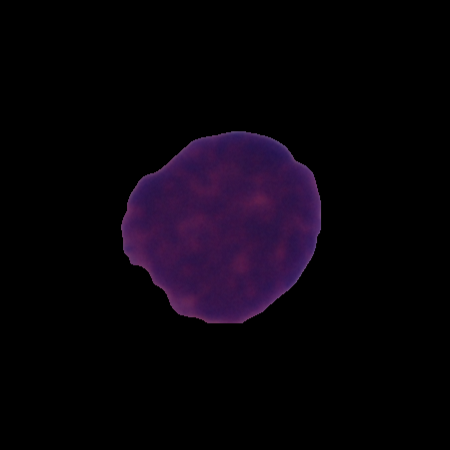
Label: cancer